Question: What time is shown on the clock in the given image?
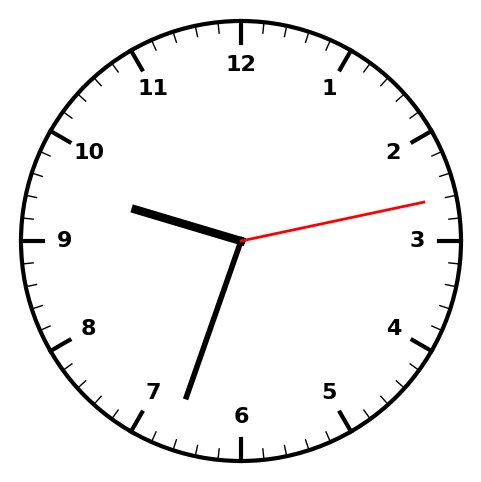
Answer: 09:33:13